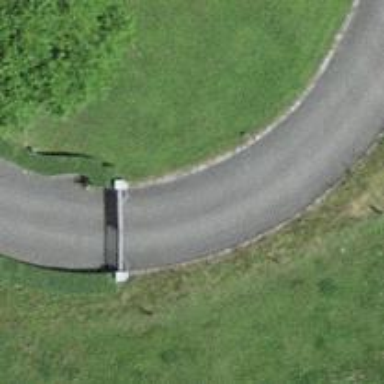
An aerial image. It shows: Gate.